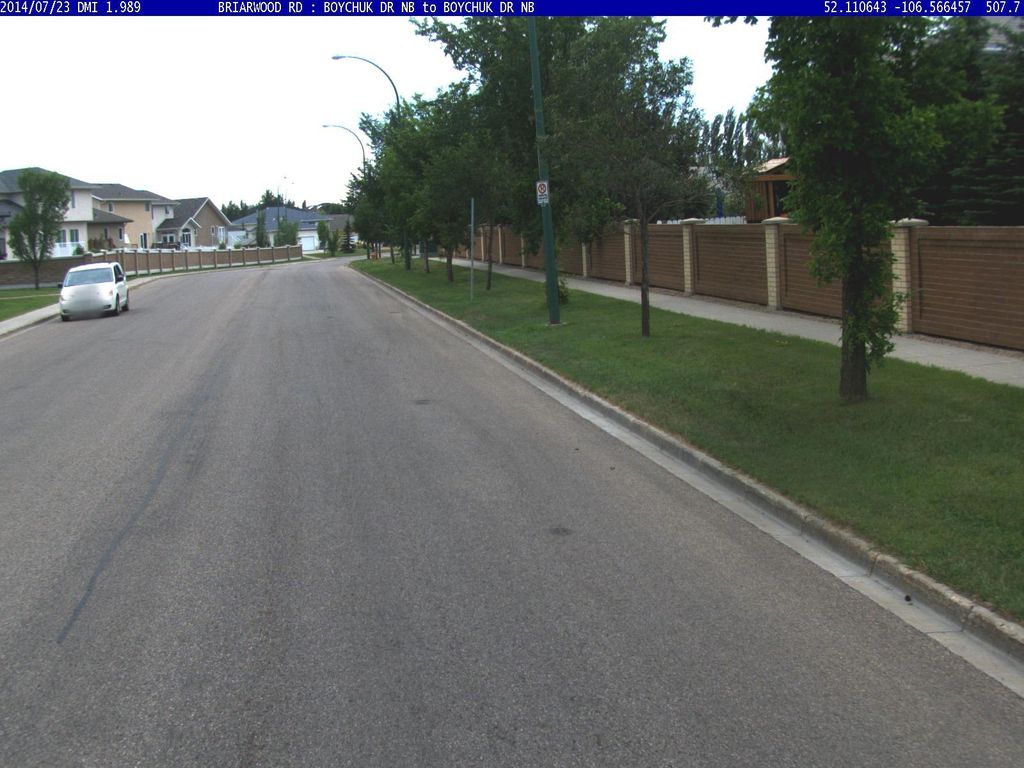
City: saskatoon